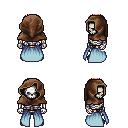
a pixel art fantasy rpg character, male body template, skeleton, overskirt, gold greaves, red long mohawk hairstyle, cloth hood, maroon shoes, four views (front, back, left, right), 2x2 character sprite sheet, small pixel art, hard edges, no anti-aliasing